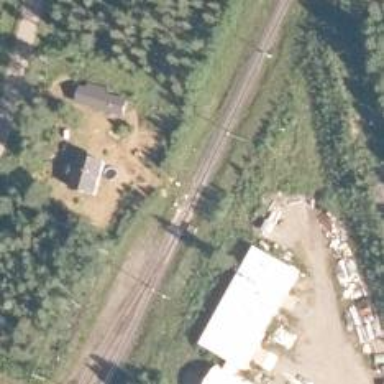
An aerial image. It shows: Railway track with continuous electrified contact lines.